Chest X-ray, PA view. Patient: 44 years old, sex M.
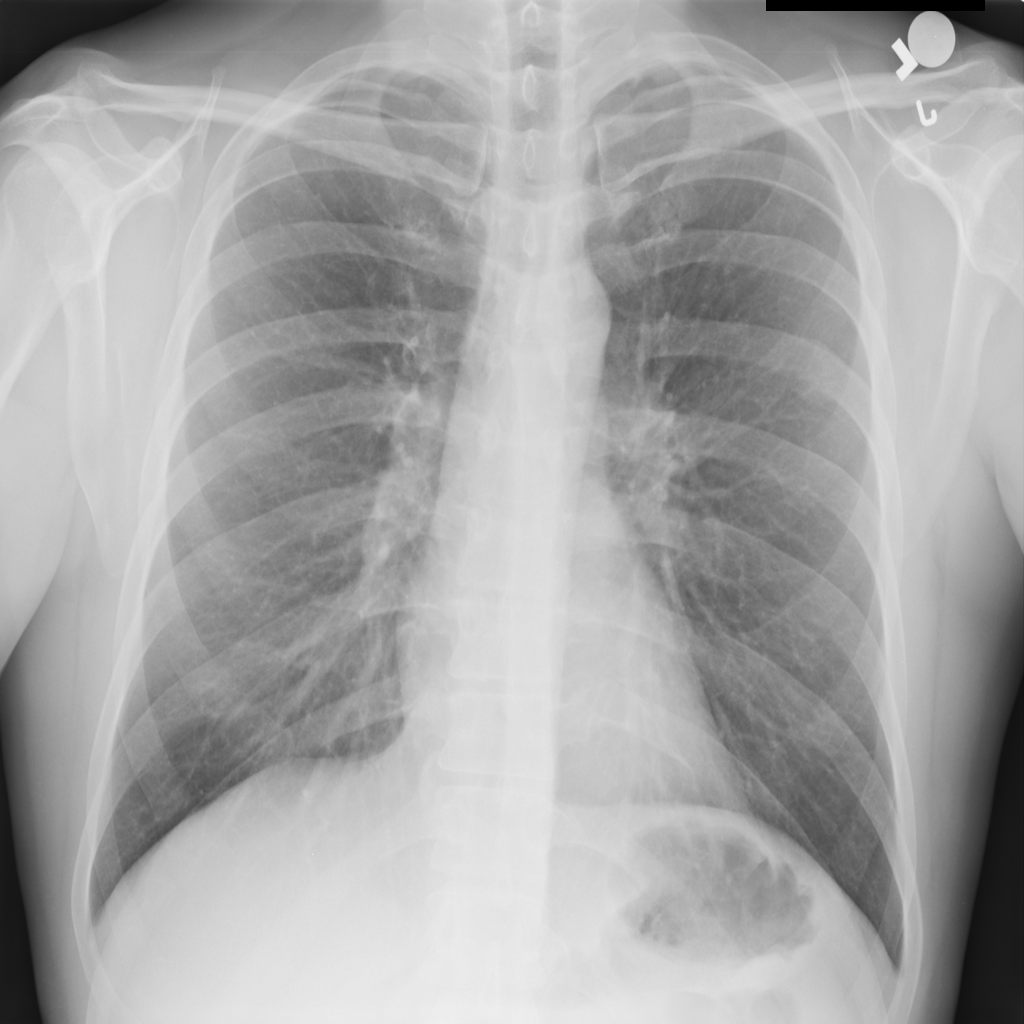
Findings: No Finding